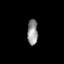
Tissue: skin
Cell type: Epithelial cells
Senescence score: 0.2778
Nuclear area (px): 260
Mean DAPI intensity: 147.188